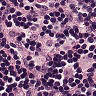
Metastatic tissue present: no